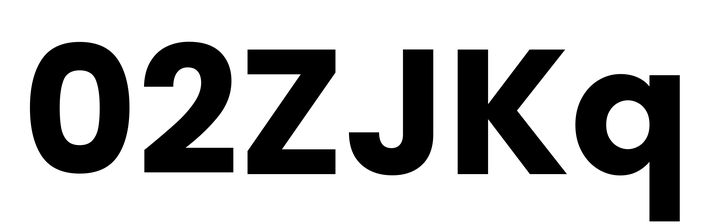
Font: Poppins-Bold